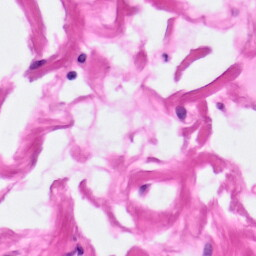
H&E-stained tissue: Pancreatic